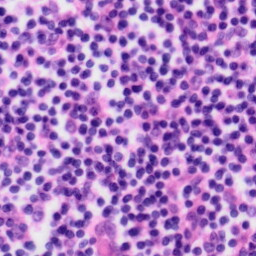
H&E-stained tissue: Tonsil